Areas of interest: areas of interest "Specialty Commercial Street"
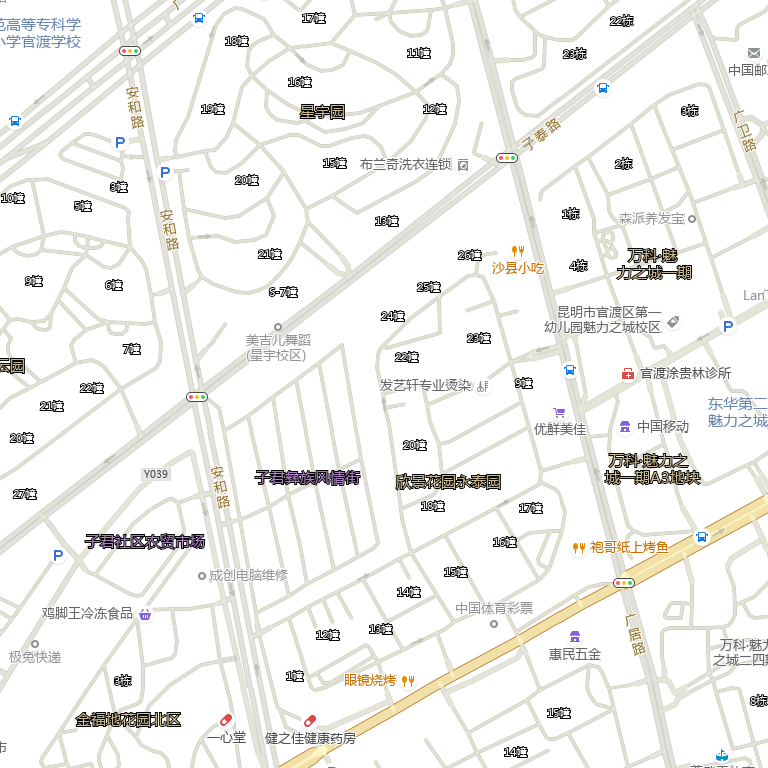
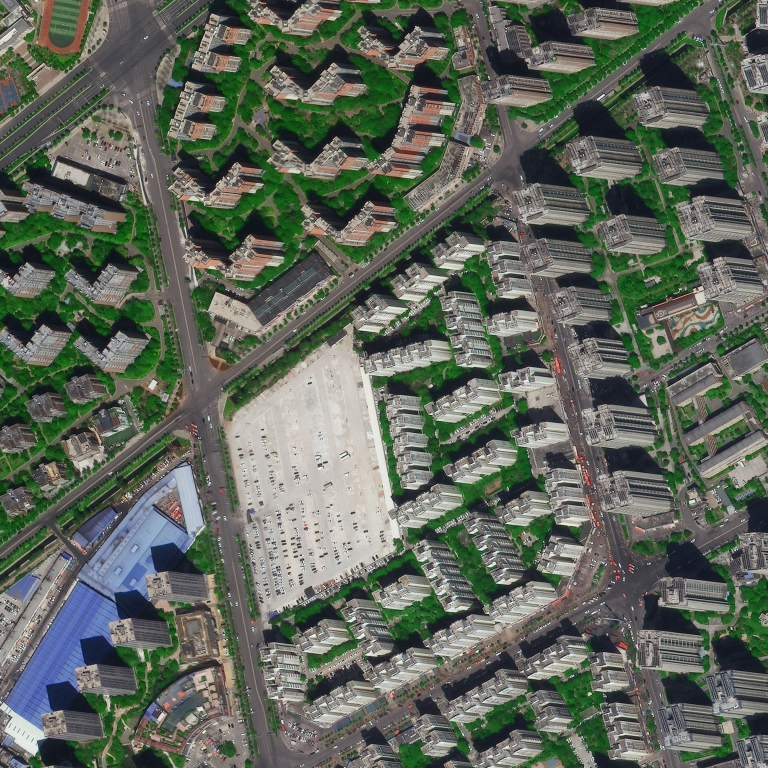